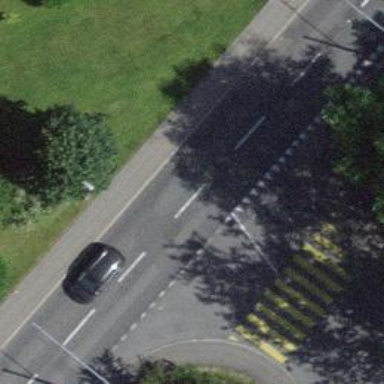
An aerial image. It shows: Road with "give way" sign.